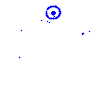
Particle: proton